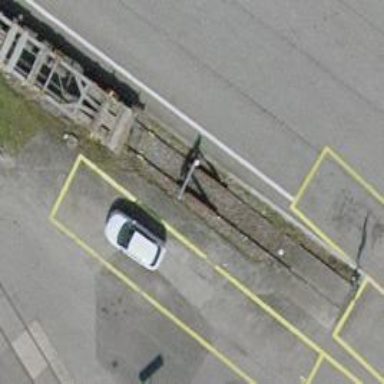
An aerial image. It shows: Railway buffer stop.